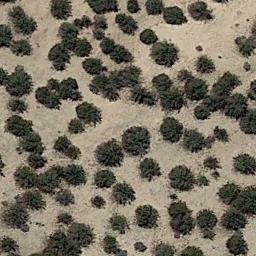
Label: chaparral